Question: I asked to add search part in our website before they said you add it separately like this. As you see in the picture below I did everything and it's working.
What I want now is when I write author name or surname then select the latest update, date range or all available dates and then hit search and get the result. I can get results by searching separately but when I type author name with date selected I can't get exact results.

Here is search by field code:
'''
<?php
$user_id = $_SESSION['projectUserId'];
$text = $_POST['text'];
$field = $_POST['field'];
if($field == 'authors'){
$userQuerys = "SELECT * FROM user where name like '%$text%' or middlename like '%$text%' or surname like '%$text%'";
$users = mysqli_query($link, $userQuerys);
$userids = '';
while($a = mysqli_fetch_object($users))
{
$userids .= $a->user_id.',';
}
$userids = rtrim($userids,",");
}
if($_SESSION['projectUserType'] == 1 or $_SESSION['projectUserType'] == 4)
{
if($field == 'authors'){
$querys = "SELECT p.* FROM publication p left join pub_author a on a.pub_id=p.id where p.private = '0' and a.user_id in ('$userids')";
}else{
$querys = "SELECT p.* FROM publication p where p.private = '0' and $field = '$text'";
}
}
elseif($_SESSION['projectUserType'] == 3) {
$dep = $_SESSION['userDepartmantId'];
if($field == 'authors'){
$querys = "SELECT p.* FROM publication p left join pub_author a on a.pub_id=p.id where p.private = '0' and a.user_id in('$userids') and pub_department_id='$dep_id'";
}else{
$querys = "SELECT p.* FROM publication p where p.private = '0' and and $field = '$text'";
}
}
elseif($_SESSION['projectUserType'] == 5){
$deps = $_SESSION['userDepartmantId'];
$query = "SELECT * from uni_department where id='$dep_id'";
$faculties = mysqli_query($link, $query);
while($a = mysqli_fetch_object($faculties))
{
$fac_id = $a->faculty_id;
}
$query = "SELECT * from uni_department where faculty_id ='$fac_id'";
$faculties = mysqli_query($link, $query);
while($a = mysqli_fetch_object($faculties))
{
$facDeps .= $a->id . ',';
}
$ids = rtrim($facDeps,",");
if($field == 'authors'){
$querys = "SELECT p.* FROM publication p left join pub_author a on a.pub_id=p.id where p.private = '0' and a.user_id in('$userids') and p.pub_department_id IN ($ids)";
}else{
$querys = "SELECT p.* FROM publication p where p.private = '0' and $field = '$text' and pub_department_id IN ($ids)";
}
}
else{
echo '<script type="text/javascript">';
echo 'window.location = "unauthorized.php"';
echo '</script>';
}
$results5 = mysqli_query($link, $querys);
$num_rows5 = mysqli_num_rows($results5);
echo ' '.$num_rows5;
?>
'''
And here is search by year code:
'''
<?php
$search = $_POST['search'];
$user_id = $_SESSION['projectUserId'];
$year = $_POST['year'];
$year2 = $_POST['year2'];
$yearfirst = "$year-01-01";
$yearlast= "$year2-12-31";
if($_SESSION['projectUserType'] == 1 or $_SESSION['projectUserType'] == 4)
{
if($search == 1 ) { //latest added
$querys = "SELECT p.* FROM publication p left join pub_author a on p.id=a.pub_id where p.private = '0' order by p.year ASC limit 1";
} elseif($search == 2){
$querys = "SELECT p.* FROM publication p left join pub_author a on p.id=a.pub_id where p.private = '0' and p.year>='$yearfirst' and p.year<='$yearlast'";
} else {
$querys = "SELECT p.* FROM publication p left join pub_author a on p.id=a.pub_id where p.private = '0'";
}
}
elseif($_SESSION['projectUserType'] == 3) {
$dep = $_SESSION['userDepartmantId'];
if($search == 1 ) { //latest added
$querys = "SELECT p.* FROM publication p left join pub_author a on p.id=a.pub_id where p.private = '0' and pub_department_id='$dep_id' order by p.year ASC limit 1";
} elseif($search == 2){
$querys = "SELECT p.* FROM publication p left join pub_author a on p.id=a.pub_id where p.private = '0' and p.year>='$yearfirst' and p.year<='$yearlast' and pub_department_id='$dep_id'";
} else {
$querys = "SELECT p.* FROM publication p left join pub_author a on p.id=a.pub_id where p.private = '0' and pub_department_id='$dep_id'";
}
}
elseif($_SESSION['projectUserType'] == 5){
$deps = $_SESSION['userDepartmantId'];
$query = "SELECT * from uni_department where id='$dep_id'";
$faculties = mysqli_query($link, $query);
while($a = mysqli_fetch_object($faculties))
{
$fac_id = $a->faculty_id;
}
$query = "SELECT * from uni_department where faculty_id ='$fac_id'";
$faculties = mysqli_query($link, $query);
while($a = mysqli_fetch_object($faculties))
{
$facDeps .= $a->id . ',';
}
$ids = rtrim($facDeps,",");
if($search == 1 ) { //latest added
$querys = "SELECT p.* FROM publication p left join pub_author a on p.id=a.pub_id where p.private = '0' and and pub_department_id IN ($ids) order by p.year ASC limit 1";
} elseif($search == 2){
$querys = "SELECT p.* FROM publication p left join pub_author a on p.id=a.pub_id where p.private = '0' and p.year>='$yearfirst' and p.year<='$yearlast' and pub_department_id IN ($ids)";
} else {
$querys = "SELECT p.* FROM publication p left join pub_author a on p.id=a.pub_id where p.private = '0' and pub_department_id IN ($ids)";
}
}
else{
echo '<script type="text/javascript">';
echo 'window.location = "unauthorized.php"';
echo '</script>';
}
$results5 = mysqli_query($link, $querys);
$num_rows5 = mysqli_num_rows($results5);
echo ' '.$num_rows5;
?>
'''
This is general form code:
'''
<form id="formValidation" action="publication_search_list2.php" method="post" enctype="multipart/form-data" >
<fieldset>
<div style="display:block; padding:20px; background-color:#f5f5f5;">
<h2>Search By Field</h2>
<input type="text" name="text" id="text" class="small-input" />
<select name="field" id="field" class="small-input">
<option value="-1">Select Field</option>
<option value="authors">Authors</option>
<option value="title">Publication Title</option>
<option value="isbn">ISBN</option>
<option value="issue">ISSUE</option>
</select>
<p>
<input class="button" type="submit" value="Search" />
</p>
<!-- End 1. Step -->
</div>
</fieldset>
<div class="clear"></div>
<!-- End .clear -->
</form>
<div style="display:block; padding:20px; background-color:#f5f5f5;">
<form id="formValidation" action="publication_search_list3.php" method="post" enctype="multipart/form-data" >
<h2>Search By Year</h2>
<input type="radio" name="search" value="1">Search Latest Update<br>
<input type="radio" name="search" value="2">Year Range
<select name="year" id="year" class="small-input">
<option value="-1">Select</option>
<?php
$date = date(Y);
$rows= $date;
for($rows = $date; $rows>=$date-100; $rows--)
{
?>
<option value="<?php echo $rows; ?>"><?php echo $rows; ?></option>
<?php
}
?>
</select>-<select name="year2" id="year2" class="small-input">
<option value="-1">Select</option>
<?php
$date = date(Y);
$rows= $date;
for($rows = $date; $rows>=$date-100; $rows--)
{
?>
<option value="<?php echo $rows; ?>"><?php echo $rows; ?></option>
<?php
}
?>
</select>
<br><input type="radio" name="search" value="3">All Available Years
<p>
<input class="button" type="submit" value="Search" />
</p>
</form>
</div>
'''
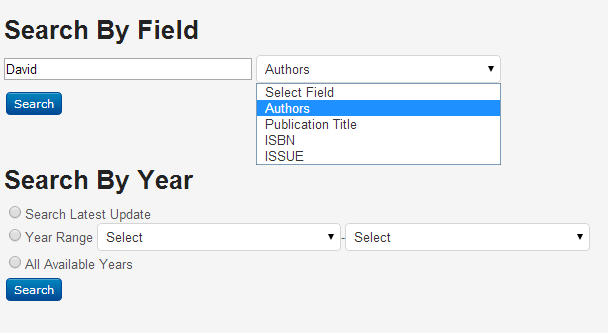
Answer: Try to set case when 2 or more inputs are filled i.e.
'''
if($author_is_filled){
$sql= 'Select ...from ... where...';
if($search_range){
$sql .= 'and range = '.$search_range;
}
if($date1){
$sql .= 'and date1 ="'.$date1.'"';
}
//...
}
'''
This way you can do a single sql. =)